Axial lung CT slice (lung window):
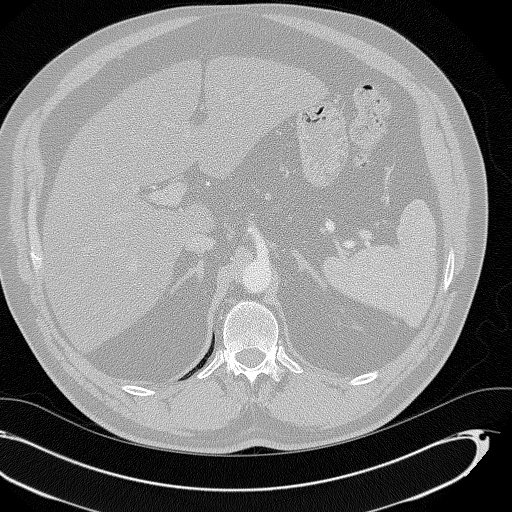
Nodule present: no